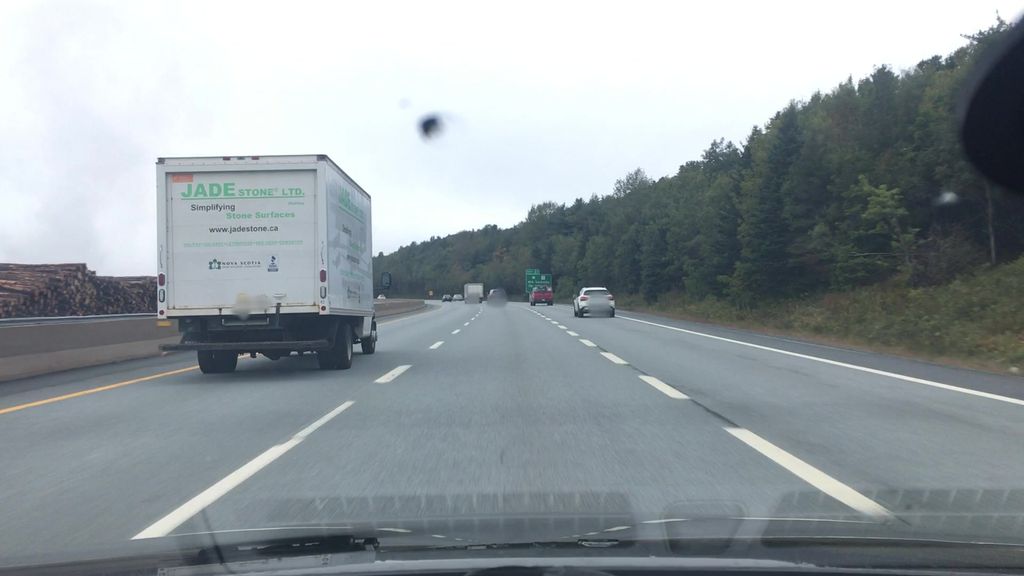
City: halifax